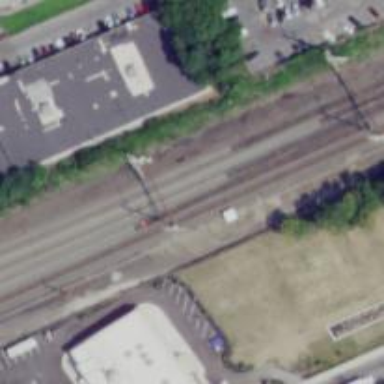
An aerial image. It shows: Rail on embankment with electrified contact lines.